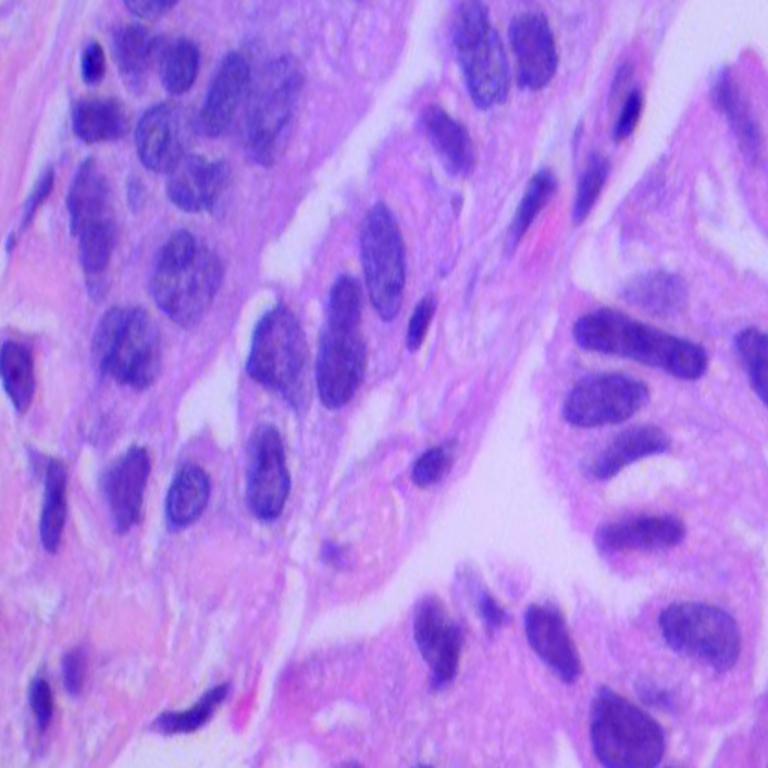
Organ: lung
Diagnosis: adenocarcinomas